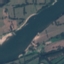
Land use / land cover: River